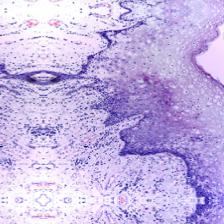
Diagnosis: Normal